Question: I have to update a 'DataGridView' with products. Those products are grouped by categories. For every category I have made a 'Panel'. When that 'Panel' is clicked, I would like to display a list of 'Panel's, which contain products from the clicked 'Panel'. Also, when I click a 'Panel' from the list I would like it to be inserted in the 'DataGridView'. Is this scenario possible?
Screenshot:
Description for the screenshot:
-Categories are in the top-left side.
-When a category is pressed , a list of Database records are displayed in the left side.
-When a record is pressed then it binds to datagridview.
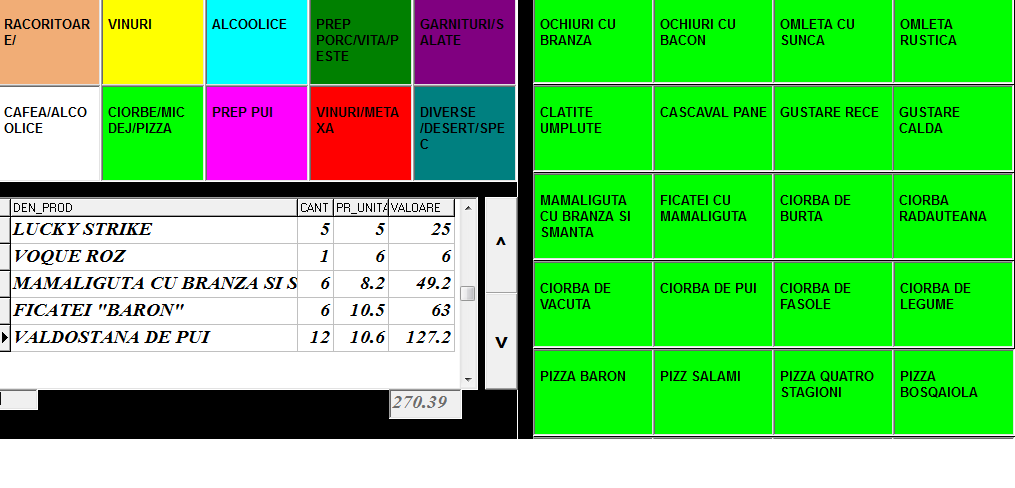
Answer: I do not understand how the GUI would be. A screenshot will help us better. Not sure if clicking on a panel is an ideal way of letting users open up something. Hope panels have borders.
Supposing each panel has its category object tagged to it.
'''
private void button1_Click(object sender, EventArgs e)
{
List<Category> lstCategory = Manager.GetCategories();
int i = 5, j = 5;
foreach (Category cat in lstCategory)
{
Label label = new Label();
label.Text = cat.Name;
Panel panel = new Panel();
panel.Tag = cat;
panel.Controls.Add(label);
//if you already have panel created for categories, then start from here..
panel.Click += ((s, r) =>
{
List<Product> lstProduct = Manager.GetProducts((Category)panel.Tag);
int x = 5, y = 5;
foreach (Product product in lstProduct)
{
var pnl = new Panel();
pnl.BorderStyle = BorderStyle.Fixed3D;
pnl.Size = new Size(15, 15);
pnl.Location = new Point(20 + x, 20 + y); //position it properly.
this.Controls.Add(pnl);
pnl.Tag = product;
Label lbl = new Label();
lbl.Text = product.Name;
pnl.Controls.Add(lbl);
pnl.Click += ((p, q) =>
{
dataGridView1.Rows.Add(//according to pnl.Tag values
});
}
});
panel.BorderStyle = BorderStyle.FixedSingle;
panel.Size = new Size(15, 15);
panel.Location = new Point(20 + i, 20 + j); //position it properly.
this.Controls.Add(panel);
}
}
'''
You can refactor the codes that create the panels to one method by passing necessary things as parameters if you want.